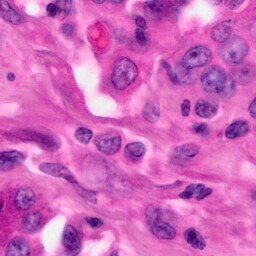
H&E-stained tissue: Pancreatic